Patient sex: M
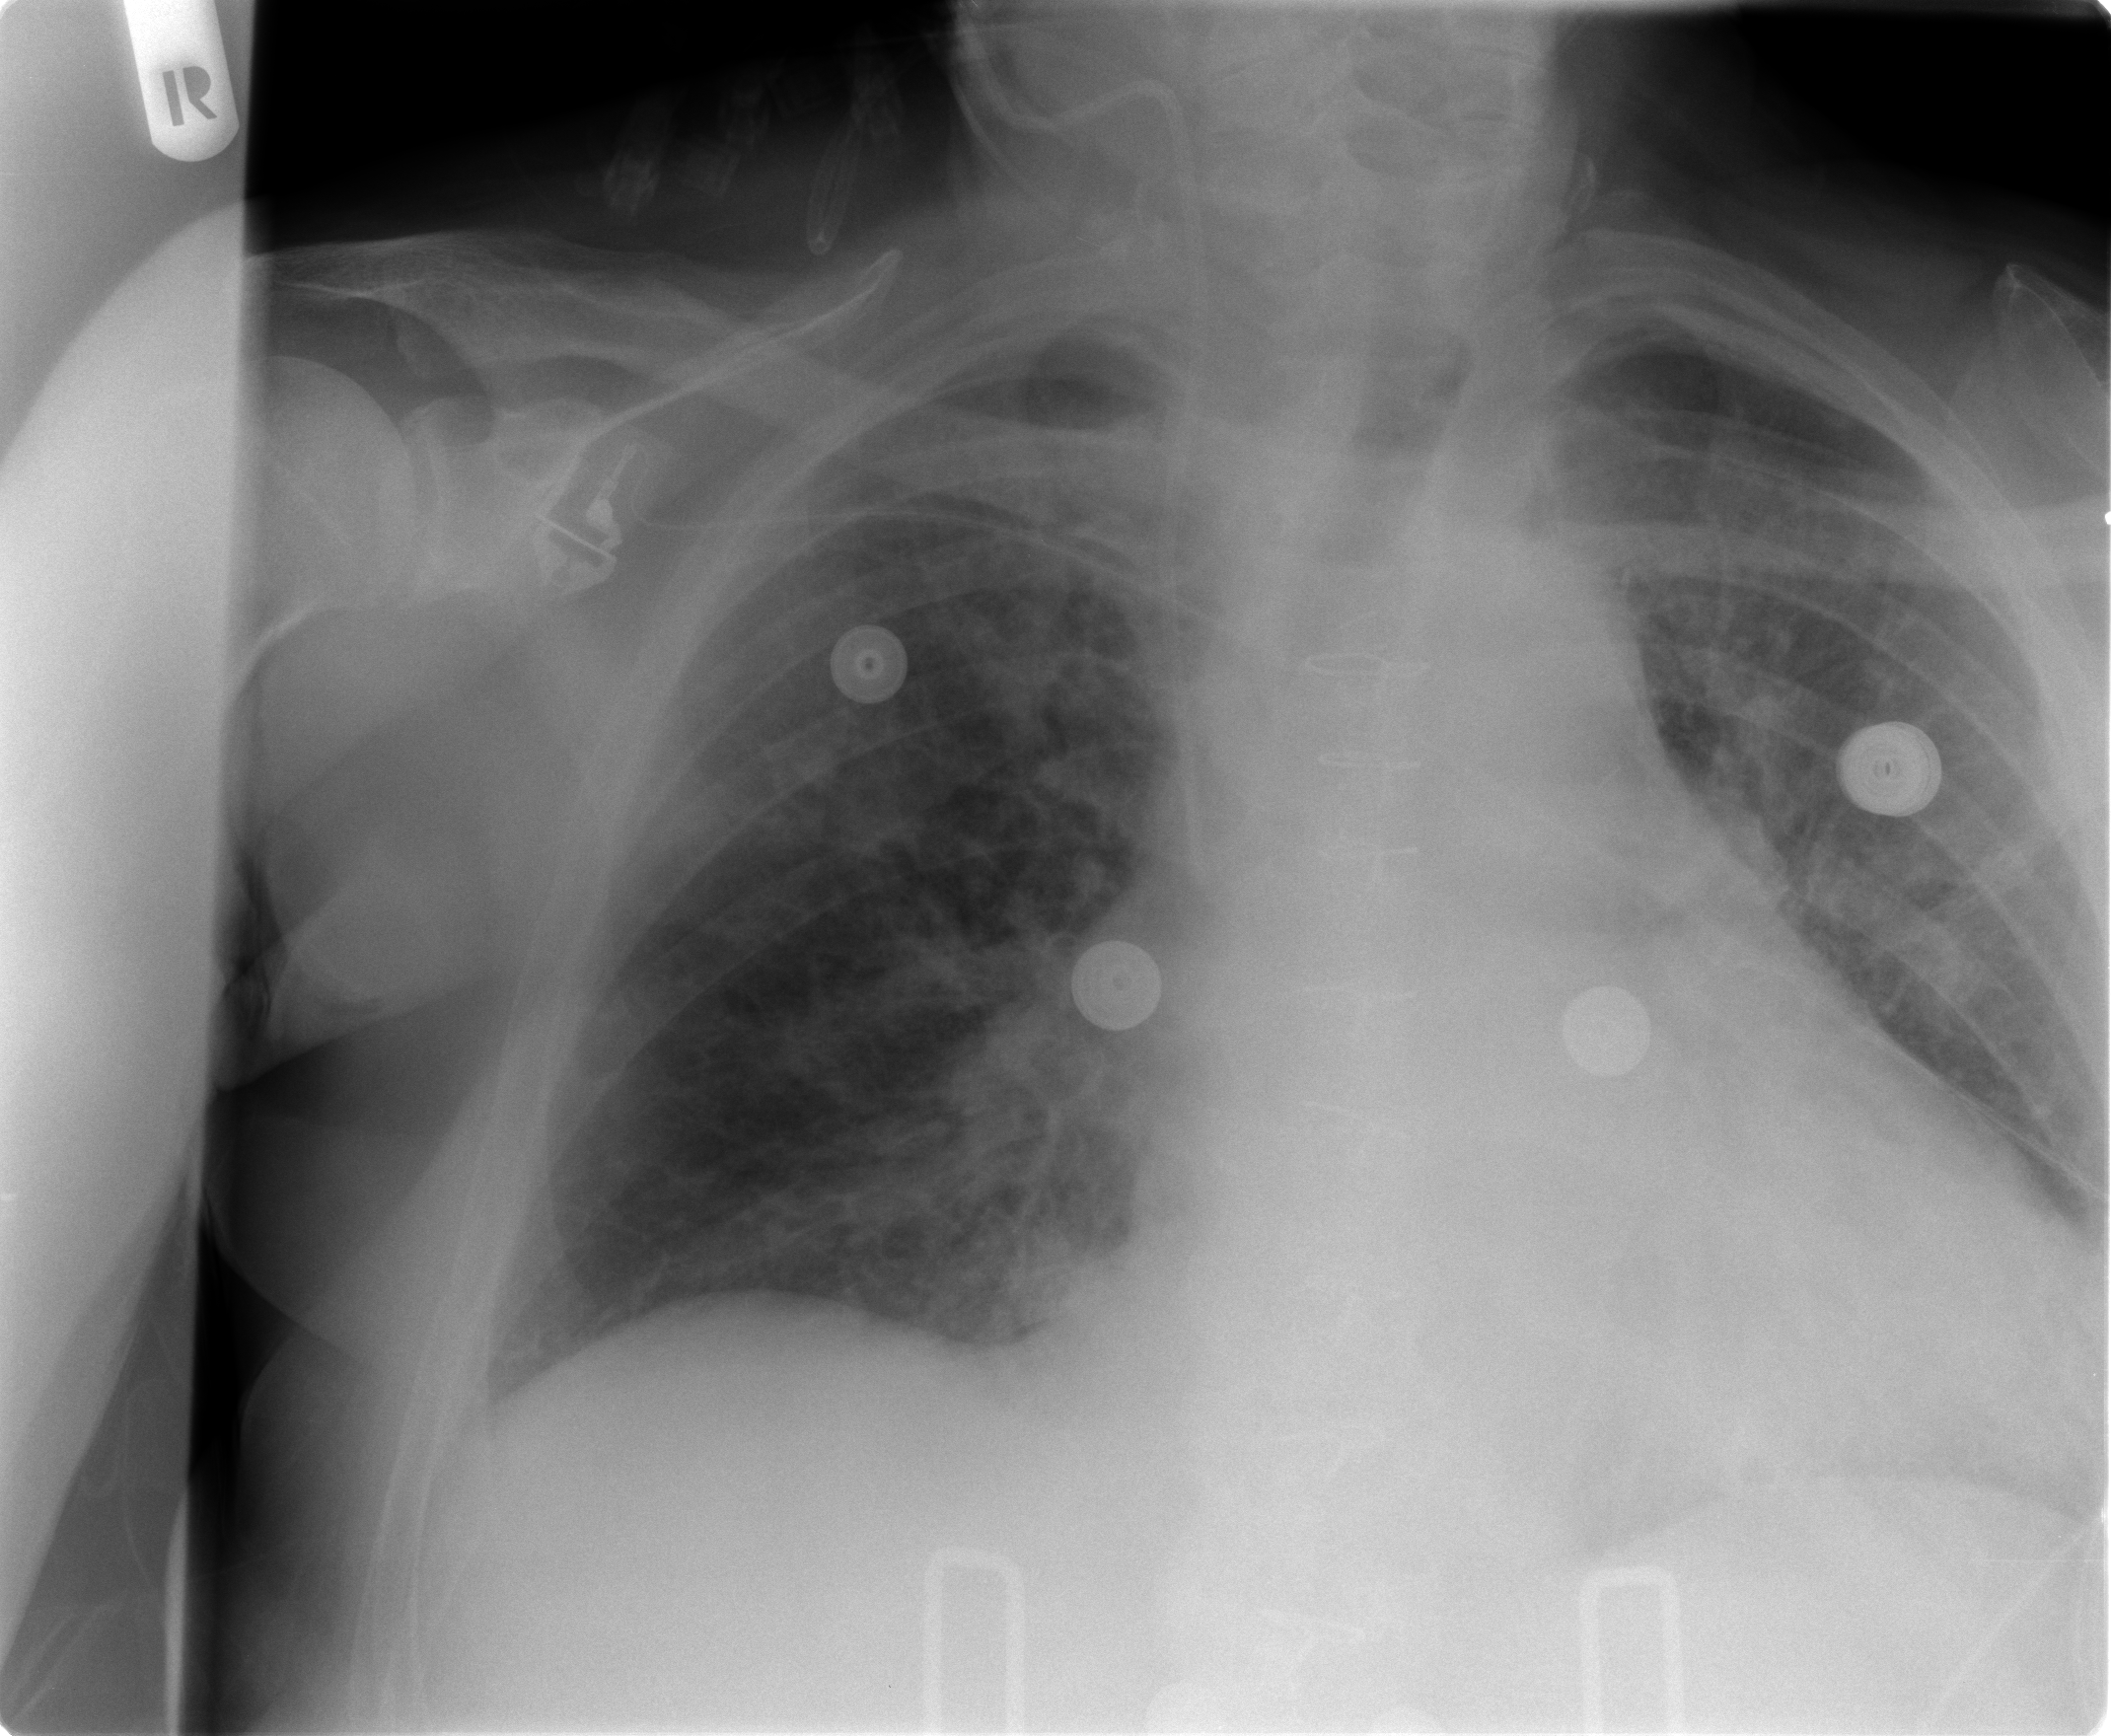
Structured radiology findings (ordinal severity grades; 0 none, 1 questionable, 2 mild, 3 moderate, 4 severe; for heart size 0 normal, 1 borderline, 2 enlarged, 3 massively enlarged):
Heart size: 2
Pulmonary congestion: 2
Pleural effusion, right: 0
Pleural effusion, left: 0
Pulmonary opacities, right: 0
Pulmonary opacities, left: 0
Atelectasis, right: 2
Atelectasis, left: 2